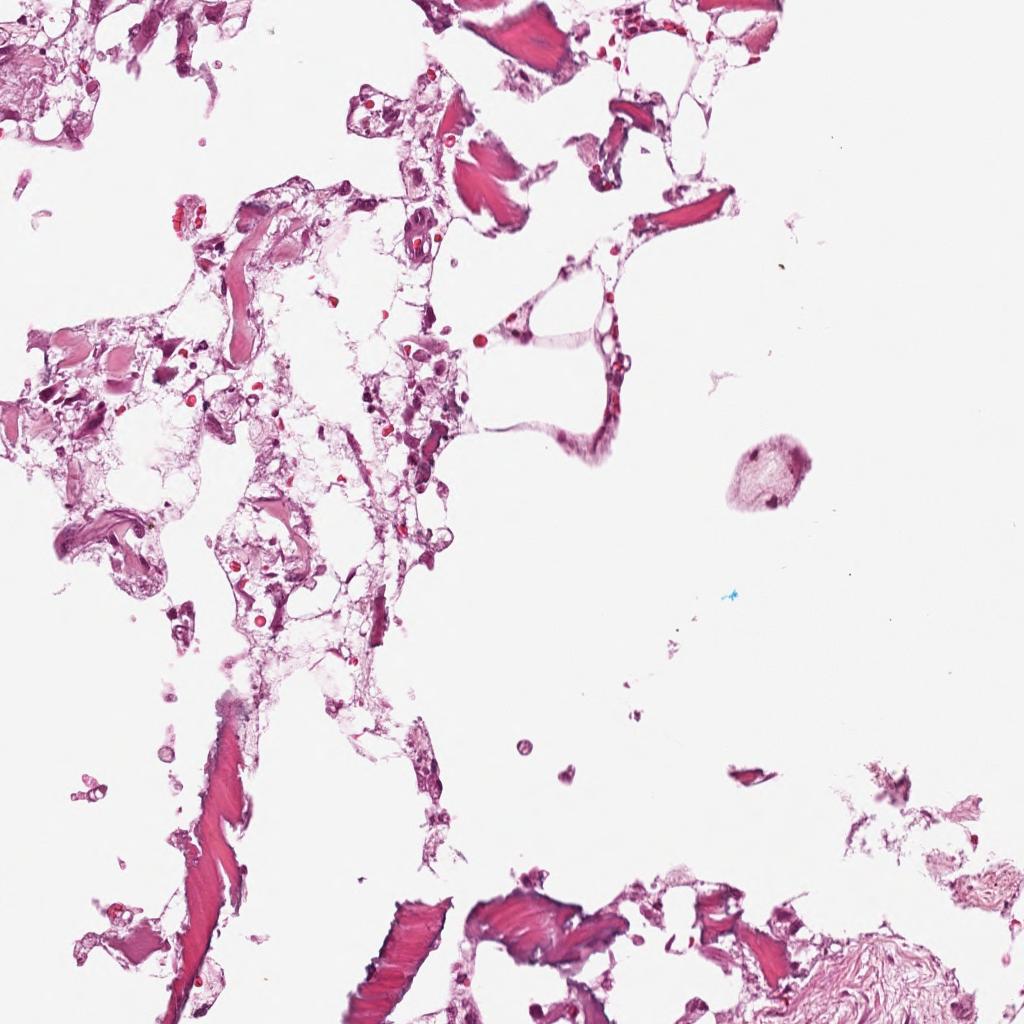
Label: Non-Tumor